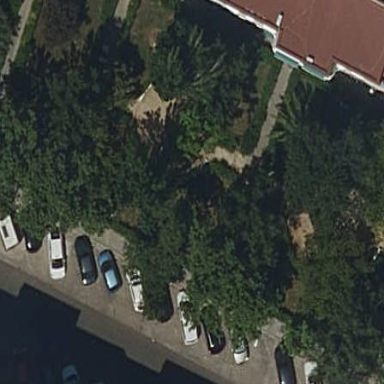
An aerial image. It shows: Garden area designated for leisure land.